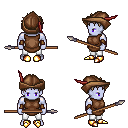
a pixel art fantasy rpg character, male body template, dark elf, purple skin, brown tunic, white pants, white blonde bedhead hairstyle, leather cap, cloth bracers, gold boots, spear, four views (front, back, left, right), 2x2 character sprite sheet, small pixel art, hard edges, no anti-aliasing